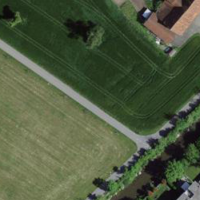
EUNIS habitat code: 52
Species observed at this site:
Apis mellifera
Armadillidium nasatum